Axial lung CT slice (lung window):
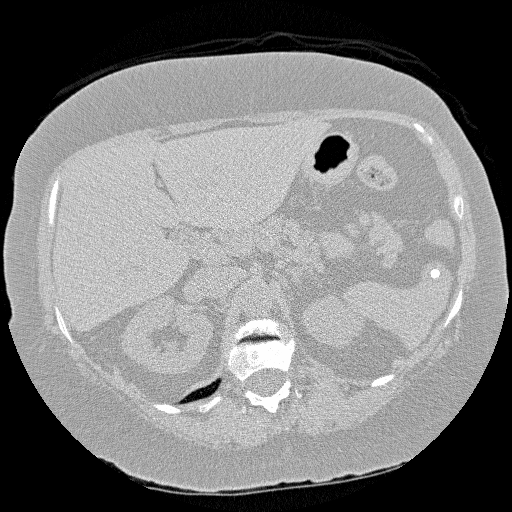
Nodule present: no